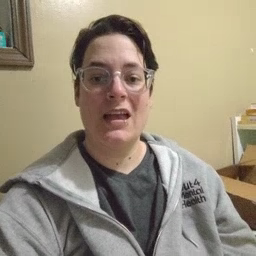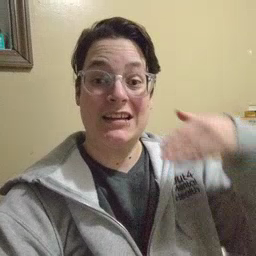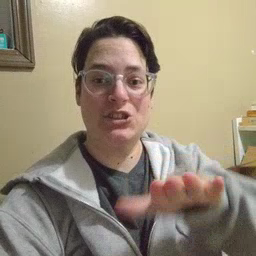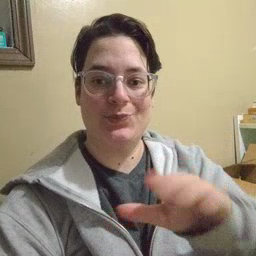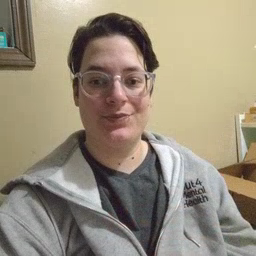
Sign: into